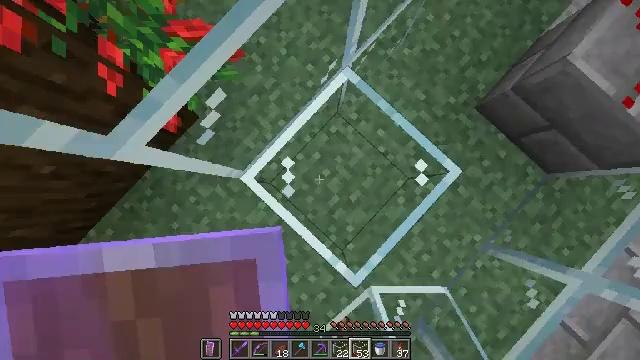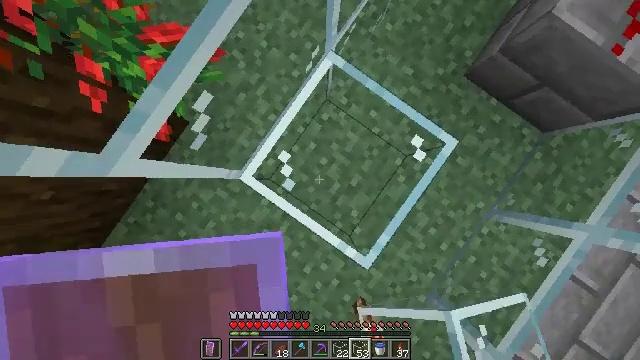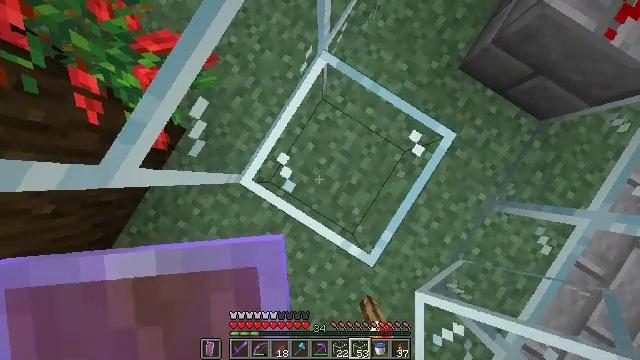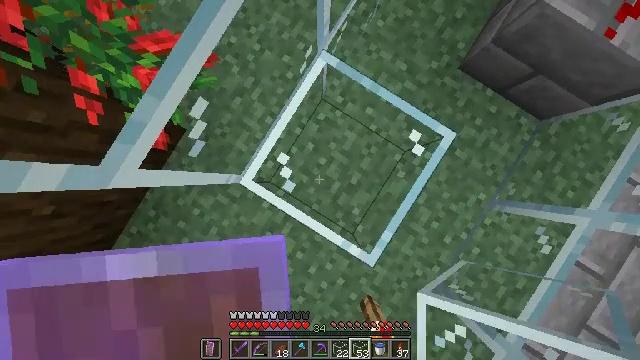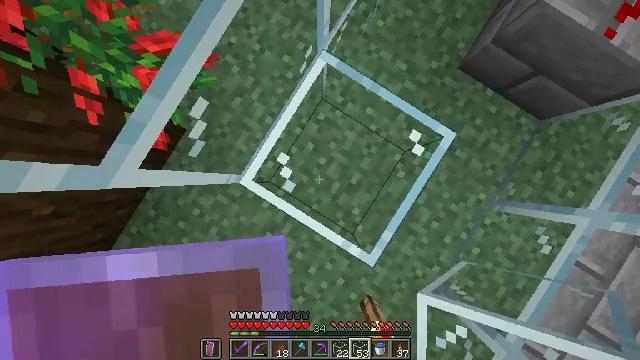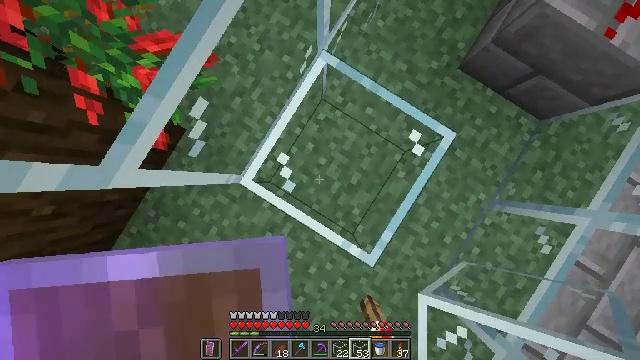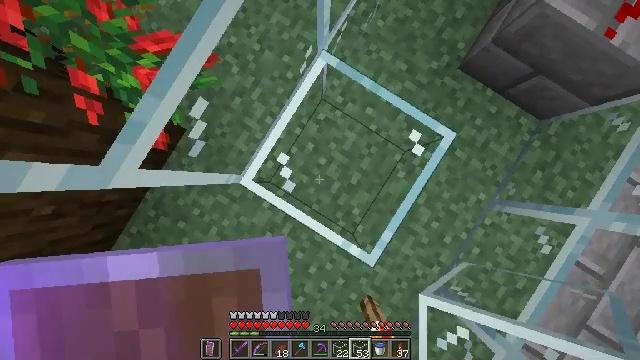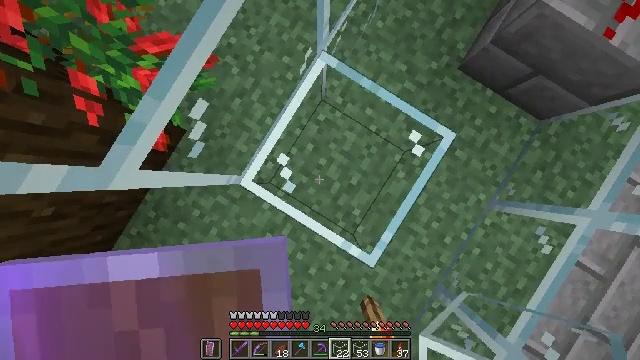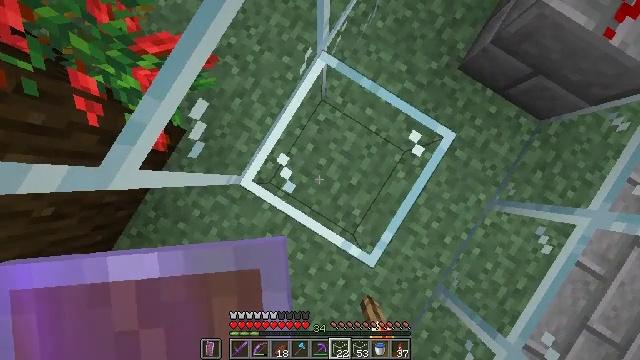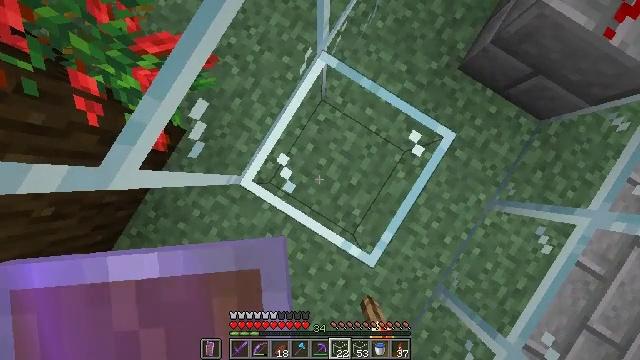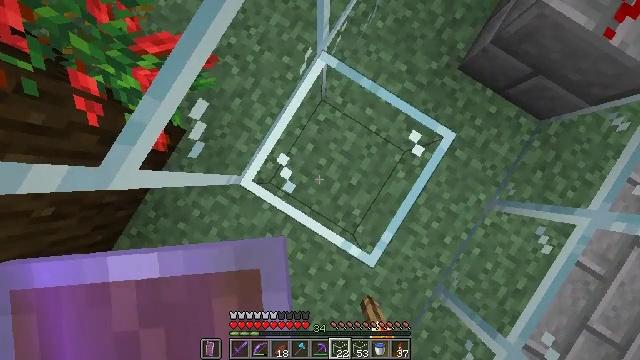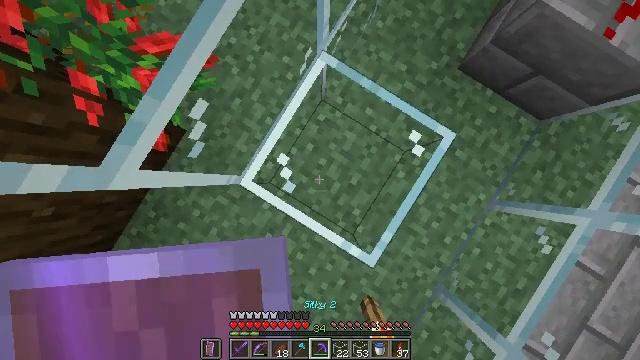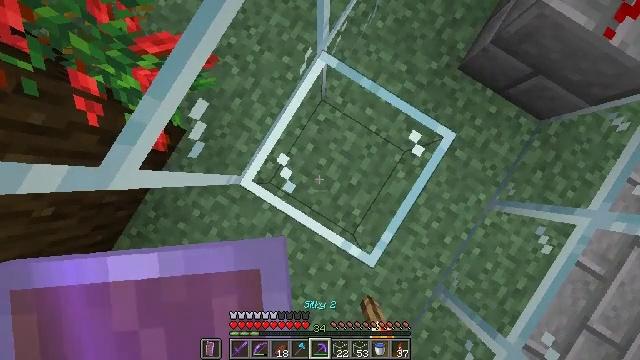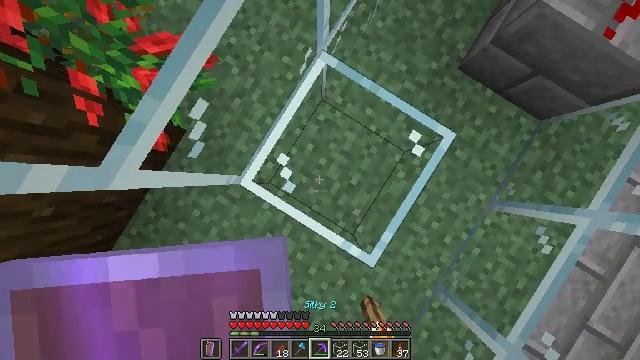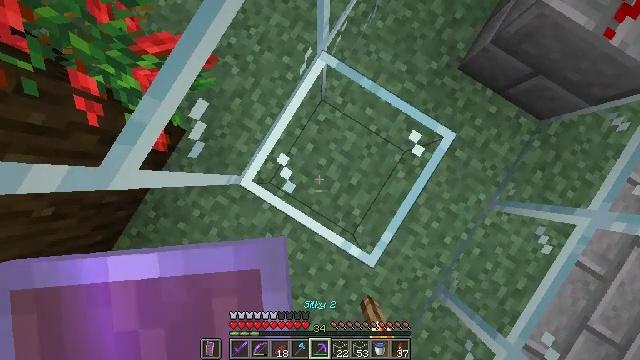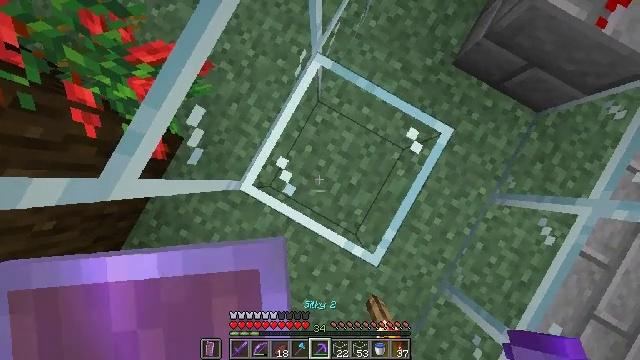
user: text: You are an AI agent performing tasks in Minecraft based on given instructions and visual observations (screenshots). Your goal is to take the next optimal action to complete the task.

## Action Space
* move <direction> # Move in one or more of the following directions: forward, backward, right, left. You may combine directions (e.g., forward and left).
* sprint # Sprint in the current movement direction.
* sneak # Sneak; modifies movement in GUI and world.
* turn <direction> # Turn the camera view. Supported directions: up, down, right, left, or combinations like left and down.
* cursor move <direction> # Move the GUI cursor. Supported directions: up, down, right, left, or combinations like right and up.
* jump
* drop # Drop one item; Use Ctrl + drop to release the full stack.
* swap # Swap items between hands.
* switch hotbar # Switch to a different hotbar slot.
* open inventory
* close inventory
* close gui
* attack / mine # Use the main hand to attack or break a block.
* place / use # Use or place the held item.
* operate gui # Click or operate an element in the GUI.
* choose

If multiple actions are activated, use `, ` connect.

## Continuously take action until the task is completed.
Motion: motion action
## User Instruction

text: Break the glass block.
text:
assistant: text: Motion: turn right and down
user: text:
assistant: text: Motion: turn right and down
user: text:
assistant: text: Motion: no_op
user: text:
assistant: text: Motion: no_op
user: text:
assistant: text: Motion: no_op
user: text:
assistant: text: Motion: no_op
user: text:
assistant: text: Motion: no_op
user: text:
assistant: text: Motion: no_op
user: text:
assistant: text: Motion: no_op
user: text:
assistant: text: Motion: no_op
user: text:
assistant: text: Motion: no_op
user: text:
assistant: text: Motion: no_op
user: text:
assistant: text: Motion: no_op
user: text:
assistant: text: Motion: no_op
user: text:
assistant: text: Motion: turn right
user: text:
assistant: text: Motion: turn right and up
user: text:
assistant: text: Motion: turn right
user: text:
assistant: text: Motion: no_op
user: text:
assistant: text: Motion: attack / mine
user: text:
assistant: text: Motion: attack / mine
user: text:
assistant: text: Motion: attack / mine
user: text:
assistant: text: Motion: turn right and up, attack / mine
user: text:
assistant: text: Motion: turn right and up, attack / mine
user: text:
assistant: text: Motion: attack / mine
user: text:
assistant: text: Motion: attack / mine
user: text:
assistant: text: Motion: attack / mine
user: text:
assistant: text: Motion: attack / mine
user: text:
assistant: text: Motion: attack / mine
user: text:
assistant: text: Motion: attack / mine
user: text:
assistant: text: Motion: attack / mine